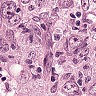
Metastatic tissue present: yes